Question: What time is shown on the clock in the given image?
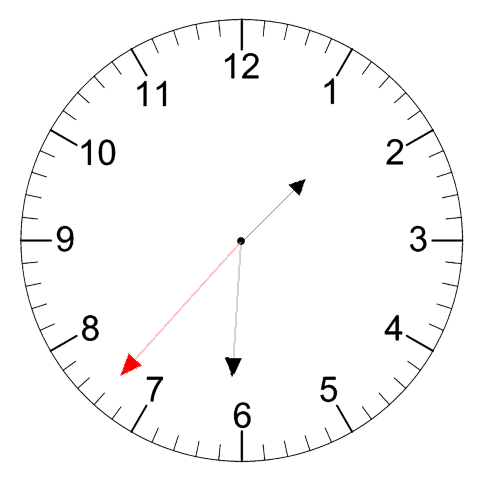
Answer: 01:30:37